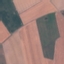
Land use / land cover: AnnualCrop